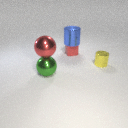
large green metal sphere below large red metal sphere